Question: I am trying to use a sprite as clip-entity. This means I want that all it's child entities are clipped so that only the parts of the children that overlap the clip-entity (parent) are visible.
I'm trying to do that using the OpenGL stencil function. On my emulator I got it working, but on my Android phone it doesn't. What am I doing wrong?
'''
GLES20.glEnable(GLES20.GL_STENCIL_TEST);
GLES20.glClearStencil(0);
GLES20.glStencilMask(1);
GLES20.glClear(GLES20.GL_STENCIL_BUFFER_BIT);
// pre draw
GLES20.glStencilFunc(GLES20.GL_NEVER, 1, 1);
GLES20.glStencilOp(GLES20.GL_REPLACE, GLES20.GL_KEEP, GLES20.GL_KEEP);
// draw clip-entity (this) (sprite)
this.draw();
// post draw
GLES20.glStencilFunc(GLES20.GL_LESS, 2, 1);
GLES20.glStencilOp(GLES20.GL_KEEP, GLES20.GL_KEEP, GLES20.GL_KEEP);
// draw children of clip-entity (this) which should now be clipped
this.drawChildren();
GLES20.glDisable(GLES20.GL_STENCIL_TEST);
'''

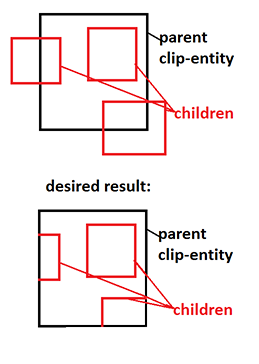
Answer: Using a stencil buffer for what you're describing sounds like a good approach.
You need to make sure that you request a framebuffer configuration with a stencil buffer. When using 'GLSurfaceView' on Android, this is done with one of the overloaded 'setEGLConfigChooser()' methods. The simplest form is the one that takes a bit depth for Red, Green, Blue, Alpha, Depth, and Stencil. If you also need a depth buffer, you can try combinations like these to get a config with stencil:
'''
setEGLConfigChooser(8, 8, 8, 8, 24, 8);
setEGLConfigChooser(8, 8, 8, 8, 16, 8);
setEGLConfigChooser(8, 8, 8, 0, 24, 8);
setEGLConfigChooser(8, 8, 8, 0, 16, 8);
setEGLConfigChooser(5, 6, 5, 0, 24, 8);
setEGLConfigChooser(5, 6, 5, 0, 16, 8);
'''
To be even more thorough, you can also use the 'setEGLConfigChooser()' override that lets you register your own 'EGLConfigChooser' implementation. Using that, you can enumerate configuration, and implement your own logic to choose the one that best meets your need.
To verify that you indeed got a stencil buffer, you can use:
'''
GLint stencilBits = 0;
glGetIntegerv(GL_STENCIL_BITS, &stencilBits);
'''
I thought that stencil support was standard, but the way I read the ES 2.0 spec, it's not required:
> Further, an implementation or context may not provide depth or stencil buffers. However, an OpenGL ES implementation must support at least one config with a depth bit depth.
I believe at least relatively recent GPUs support stencil. If you have to get this working on a GPU that indeed does not provide stencil after you tried all of the above, things get more difficult. For the example you sketched, where you clip by a rectangle, that could of course simply be done by using a scissor rectangle. But I'm sure that you only used that for illustration.
Depending how much you use the depth buffer for your actual rendering, you could play some tricks with the depth buffer instead. For example, it could look like this:
'''
glClearDepthf(0.0f);
glClear(GL_COLOR_BUFFER_BIT | GL_DEPTH_BUFFER_BIT);
glDisable(GL_DEPTH_TEST);
// draw clip entity
glEnable(GL_DEPTH_TEST);
// draw children
'''
The downside of this is that you need to disable depth testing for part of your drawing, which might be completely unacceptable if that drawing needs depth testing to render properly.